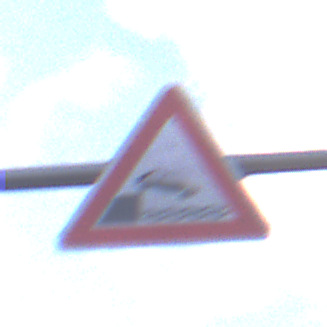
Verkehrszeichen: Ufer
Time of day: MorningAfternoon
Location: Outdoor (Nature)
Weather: PartlyCloudy
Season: NotSpecified
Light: Natural